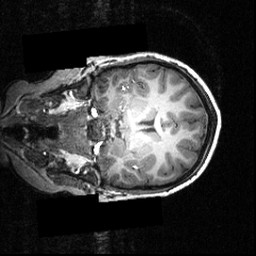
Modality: T1w
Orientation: coronal
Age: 12
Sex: female
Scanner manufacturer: siemens
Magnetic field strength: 3.951 T
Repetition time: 1.5 s
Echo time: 0.00335 s